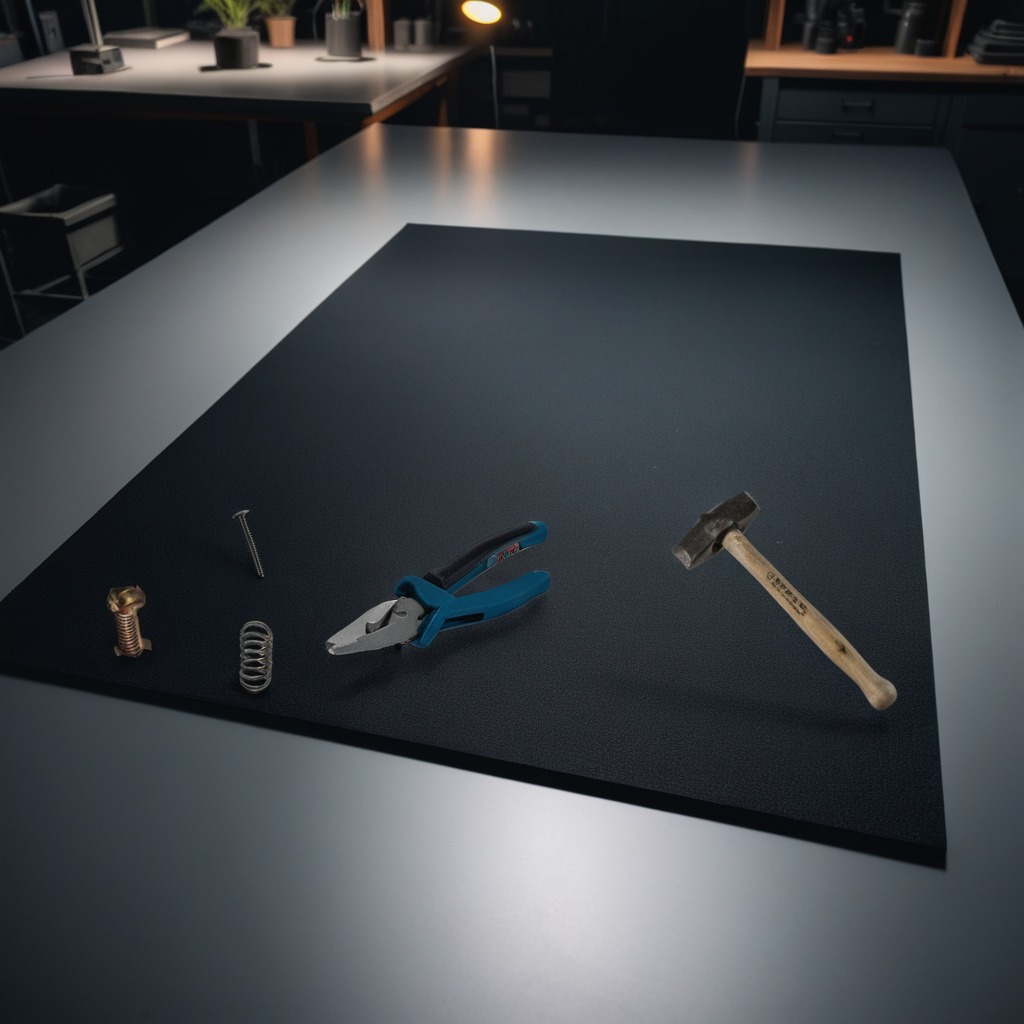
A metal machine screw, a hammer, an iron nail, a coiled metal spring, and a pair of pliers are lying on a clean granite tabletop covered with a black rubber mat inside a workshop at night.